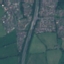
Land use / land cover: Highway